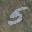
Label: 5